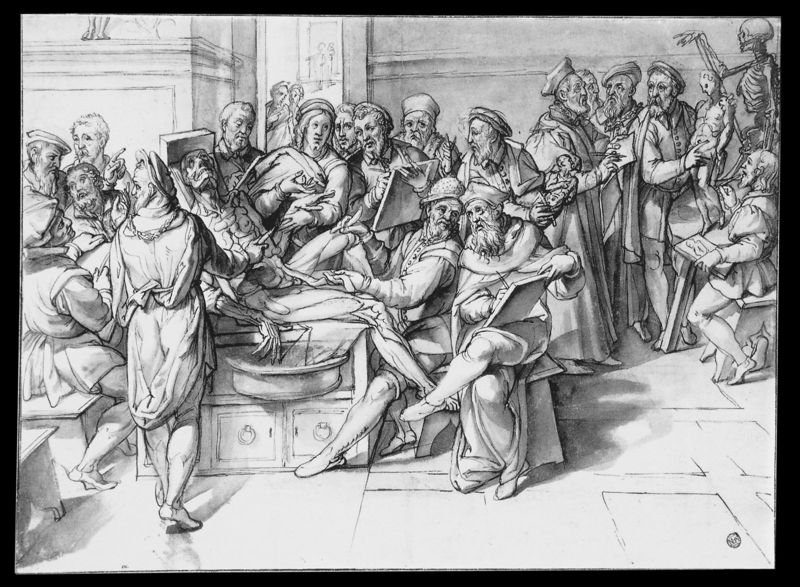
Titel: Anatomieunterricht
Künstler: Bartolomeo Passerotti
Institution: Paris, Musée du Louvre
Schlagwörter: feder, körper, weiß, menschen, grau, männer, schwarz, zeichnung, anatomie, falten, leiche, schale, schüssel, tod, tot, toter, gelehrte, boden, gewand, haare, renaissance, modell, schule, graphik, linien, querformat, maler, faltenwurf, knochen, vergänglichkeit, schwarzweiß, medizin, malen, wissenschaftler, skelett, totenkopf, zeichnen, christus, leichnam, eitelkeit, schreiben, doktor, ärzte, mediziner, obduktion, pest, birett, verstorbener, autopsie, sezierung, ärtze, querformt